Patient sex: F
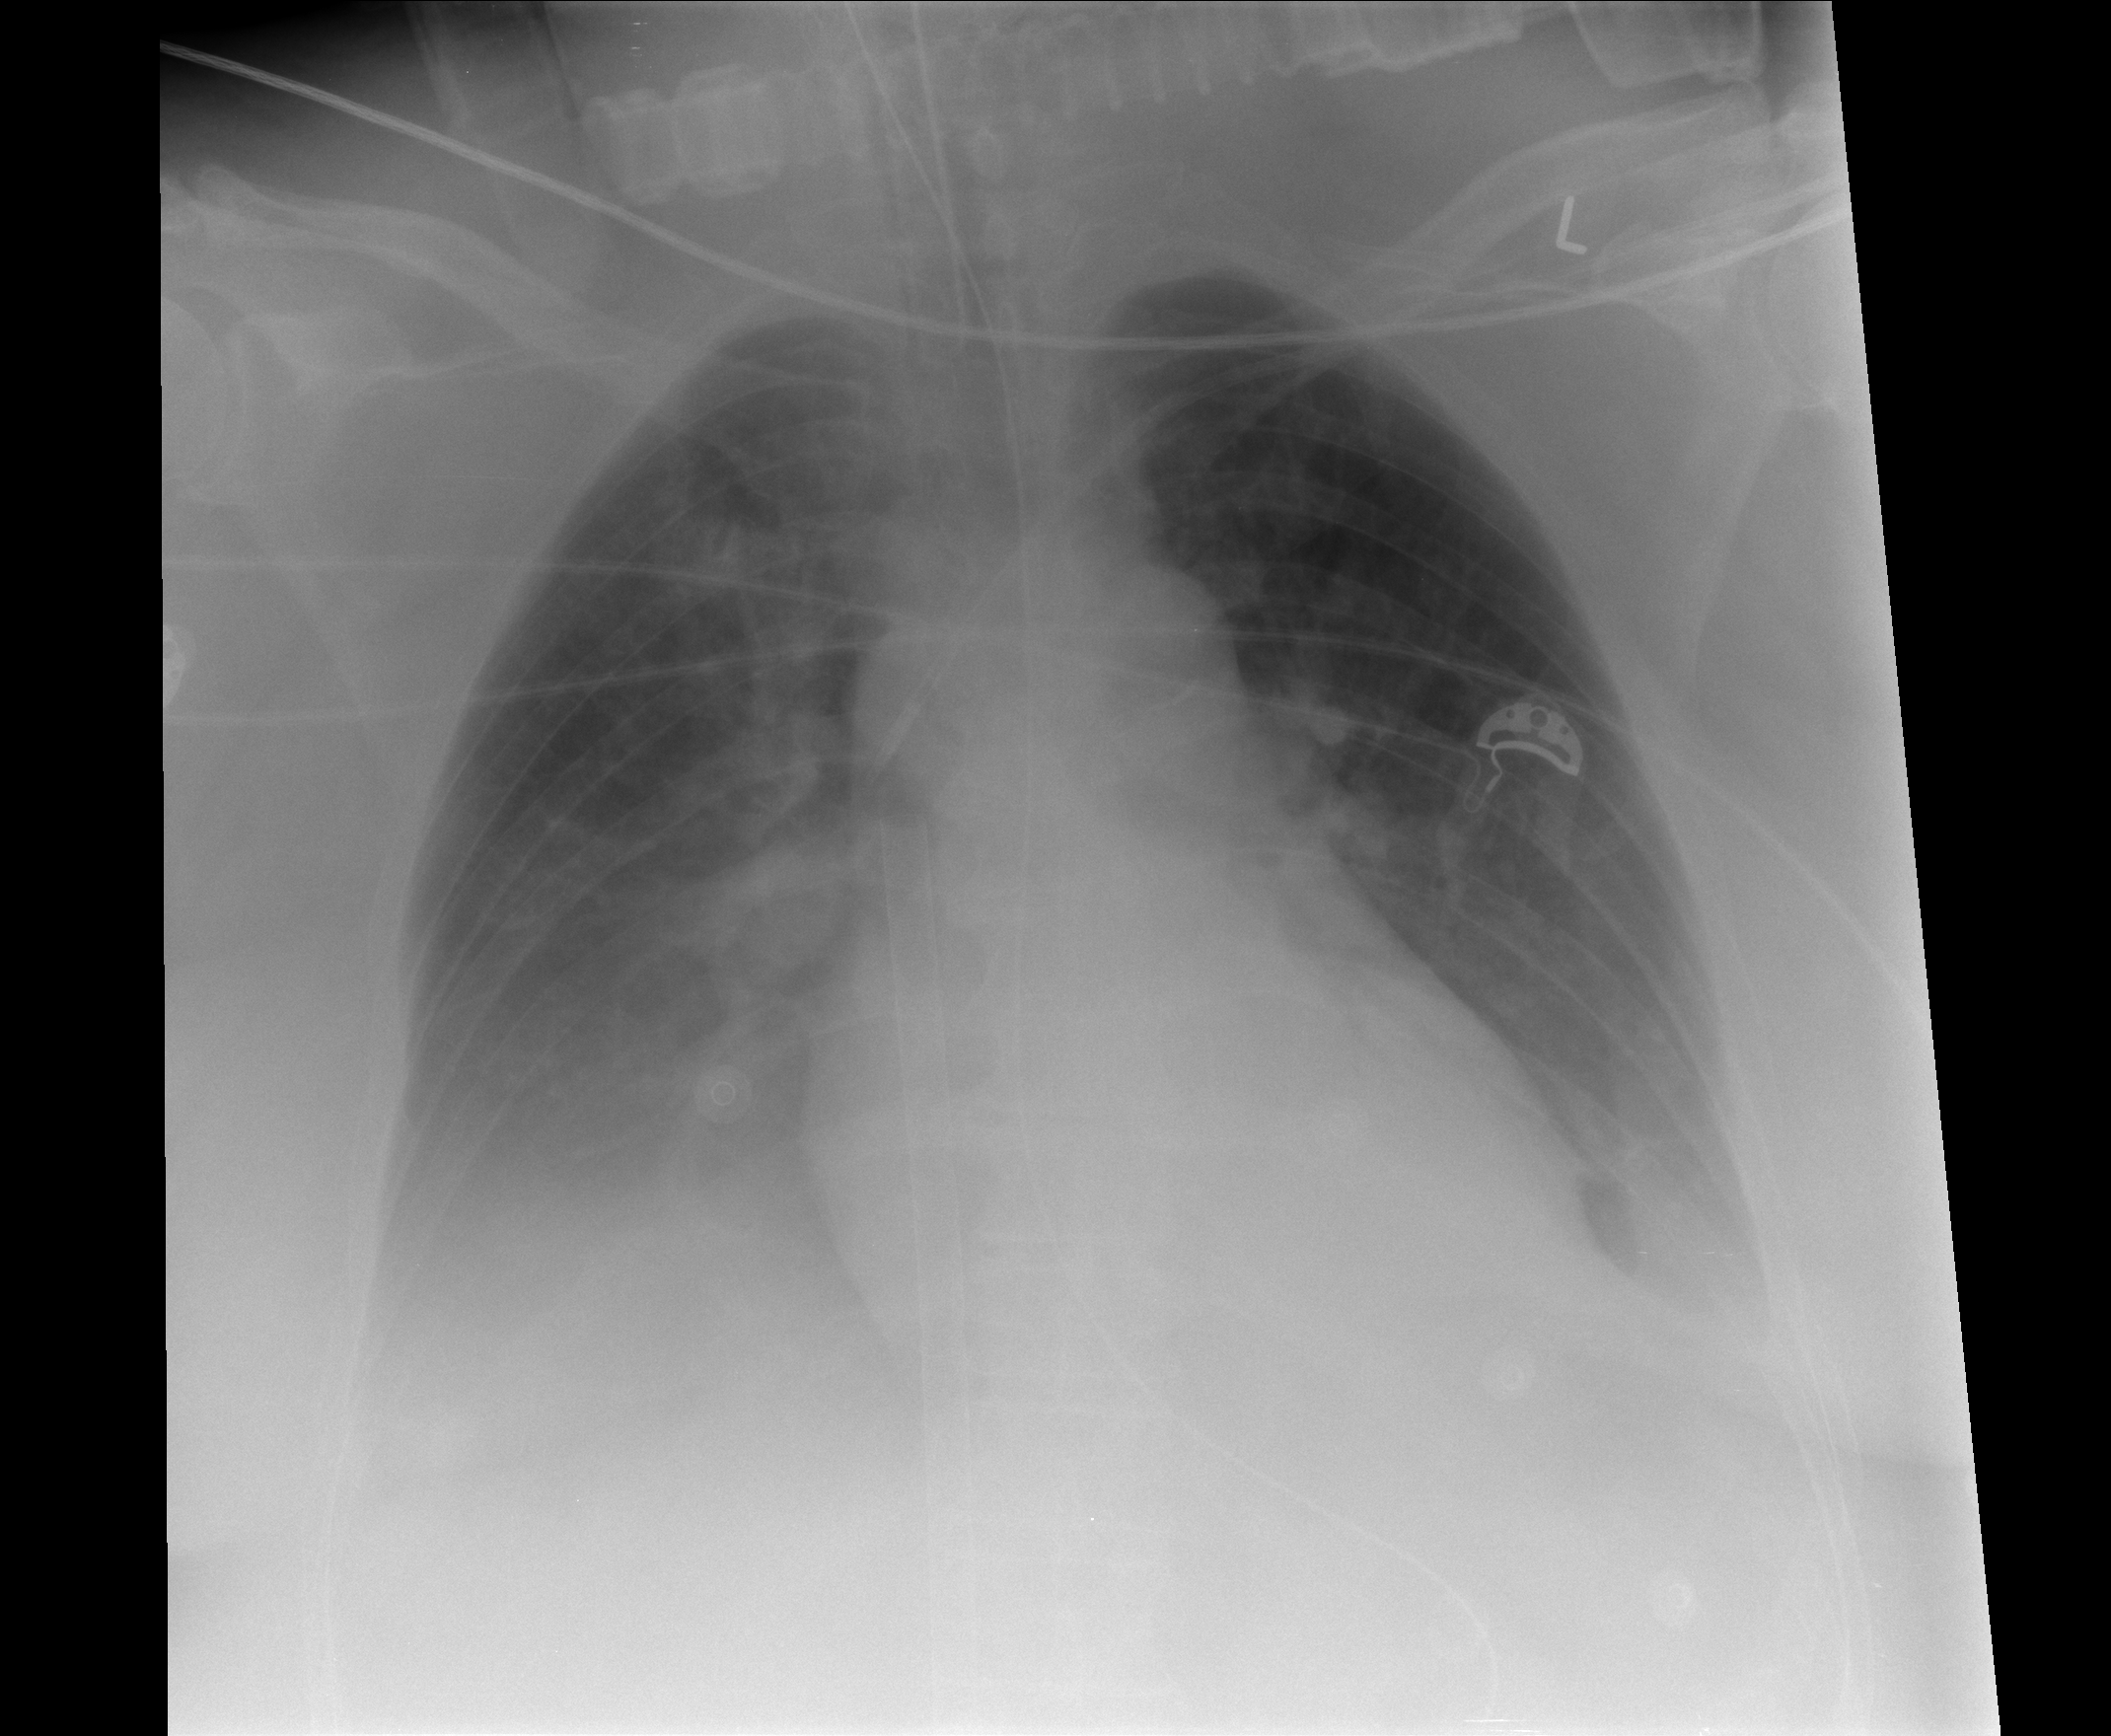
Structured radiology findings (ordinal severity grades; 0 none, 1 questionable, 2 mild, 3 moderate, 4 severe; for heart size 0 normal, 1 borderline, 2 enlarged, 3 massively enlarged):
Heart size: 0
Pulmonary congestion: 2
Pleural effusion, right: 3
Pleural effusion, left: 3
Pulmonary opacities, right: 0
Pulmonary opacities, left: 0
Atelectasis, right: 2
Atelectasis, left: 2